Question: I have a json array stored in variable in format below:
'''
{"info":
[ {"typeid": "877", "recid": "10", "repeaterid": "0", "pageid": "26966", "maxrecords": "1"},
{"typeid": "877", "recid": "11", "repeaterid": "0", "pageid": "26966", "maxrecords": "1"},
{"typeid": "459", "recid": "3", "repeaterid": "0", "pageid": "26966", "maxrecords": "1"},
{"typeid": "459", "recid": "4", "repeaterid": "0", "pageid": "26966", "maxrecords": "1"},
{"typeid": "456", "recid": "5", "repeaterid": "0", "pageid": "26966", "maxrecords": "1"},
{"typeid": "456", "recid": "6", "repeaterid": "0", "pageid": "26966", "maxrecords": "1"}
]}
'''
I want to reverse the inner JSON array for info.Like this
'''
{"info":
[ {"typeid": "456", "recid": "6", "repeaterid": "0", "pageid": "26966", "maxrecords": "1"},
{"typeid": "456", "recid": "5", "repeaterid": "0", "pageid": "26966", "maxrecords": "1"},
{"typeid": "459", "recid": "4", "repeaterid": "0", "pageid": "26966", "maxrecords": "1"},
{"typeid": "459", "recid": "3", "repeaterid": "0", "pageid": "26966", "maxrecords": "1"},
{"typeid": "877", "recid": "11", "repeaterid": "0", "pageid": "26966", "maxrecords": "1"},
{"typeid": "877", "recid": "10", "repeaterid": "0", "pageid": "26966", "maxrecords": "1"}
]}
'''
How can i achieve this.

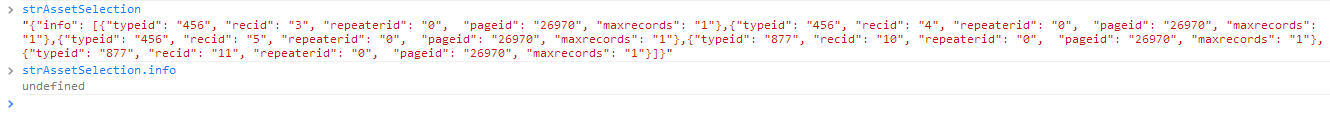
Answer: Use the array <URL> method of Javascript:
'''
var objAssetSelection = $.parseJSON(strAssetSelection);
objAssetSelection.info.reverse();
console.log(objAssetSelection);
'''